Question: I have two vertical TextView elements in my app.
There is lot of space between TextViews, pading and layoutMargin are 0
Is there way to reduce this space?

EDIT
Here is my code:
'''
.
.
<LinearLayout
android:layout_width="fill_parent"
android:layout_height="wrap_content"
android:orientation="vertical"
android:gravity="right"
android:paddingRight="10dp"
android:layout_weight="1">
<TextView
android:layout_width="wrap_content"
android:layout_height="wrap_content"
android:textSize="@dimen/text_size_extra_small"
android:textColor="@color/home_tab_text_normal"
android:text="Test1"/>
<TextView
android:layout_width="wrap_content"
android:layout_height="wrap_content"
android:textColor="@color/orange_text_color"
android:textSize="@dimen/text_size_large"
android:textStyle="bold"
android:text="Text2"/>
</LinearLayout>
.
.
'''
Thnaks
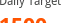
Answer: Negative Margins can be set by two methods -
1) by xml - set the "android:Layout_marginTop" field negative - which other people have already suggested above
2) by java (Programmatically) - set the "topMargin" field of LayoutParams to negative.
You can also refer to <URL>